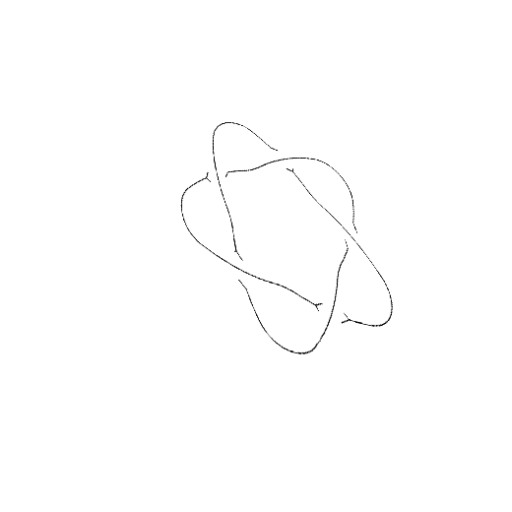
Crossing number: 5